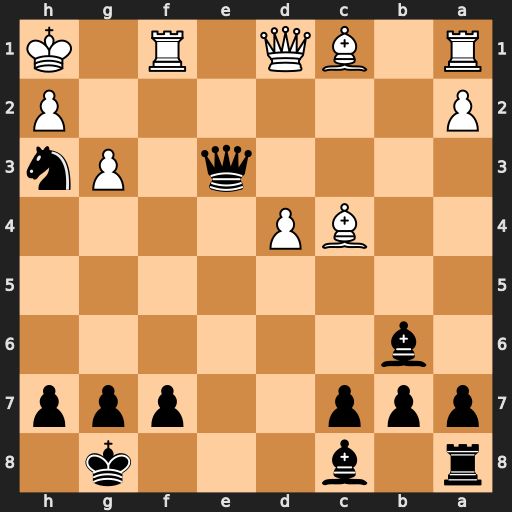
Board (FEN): r1b3k1/ppp2ppp/1b6/8/2BP4/4q1Pn/P6P/R1BQ1R1K
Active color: b
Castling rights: -
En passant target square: -
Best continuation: Nf2+ Rxf2 Qxf2